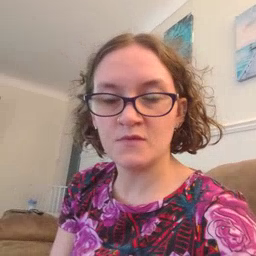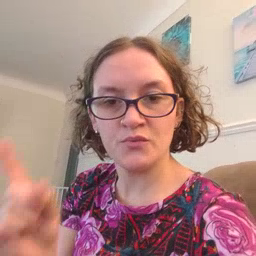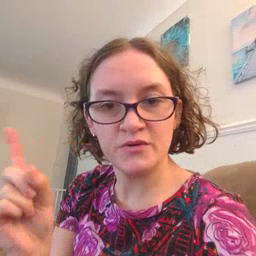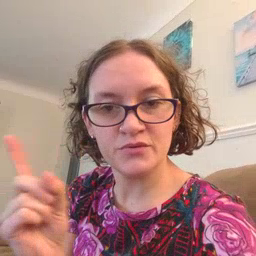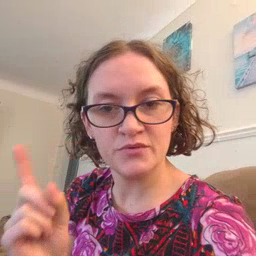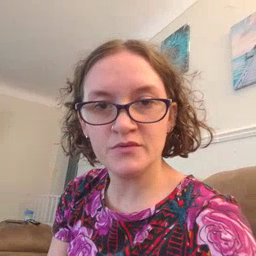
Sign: where